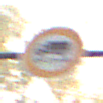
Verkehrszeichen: TatsaechlicheLaenge
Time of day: MorningAfternoon
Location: Outdoor (Urban)
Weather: PartlyCloudy
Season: NotSpecified
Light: Natural